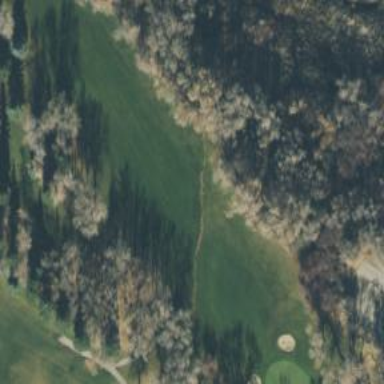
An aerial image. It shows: Golf hole.